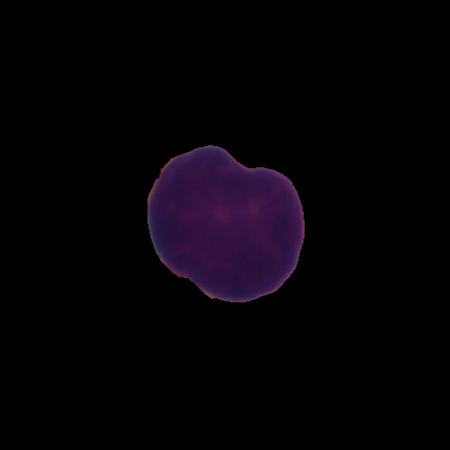
Label: healthy